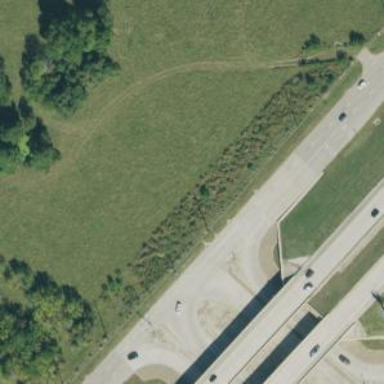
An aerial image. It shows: Secondary road with frontage road.